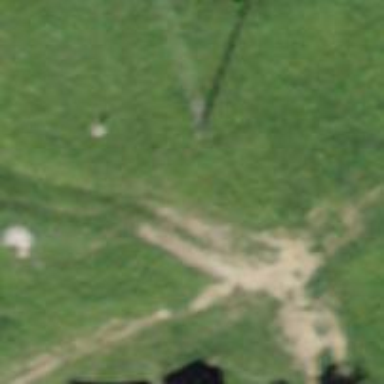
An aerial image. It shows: Minor power line.